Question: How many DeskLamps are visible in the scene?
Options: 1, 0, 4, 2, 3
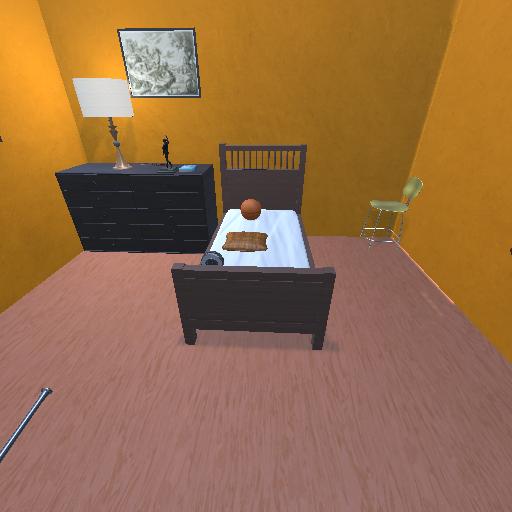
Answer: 1